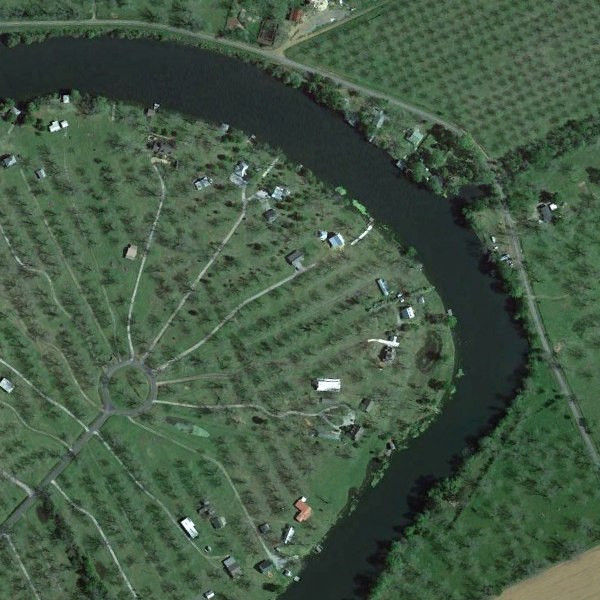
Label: River